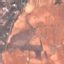
Land use / land cover: PermanentCrop